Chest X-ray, PA view. Patient: 72 years old, sex F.
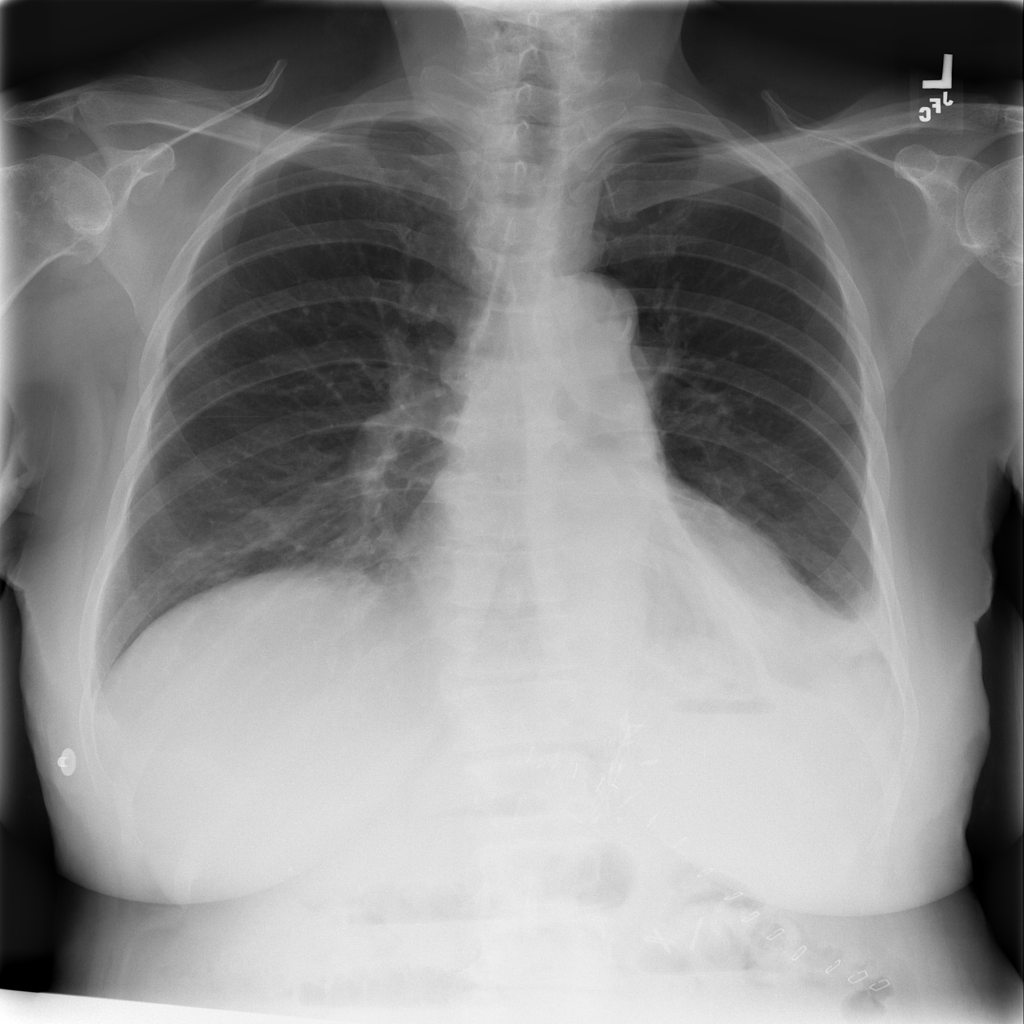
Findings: Atelectasis, Effusion